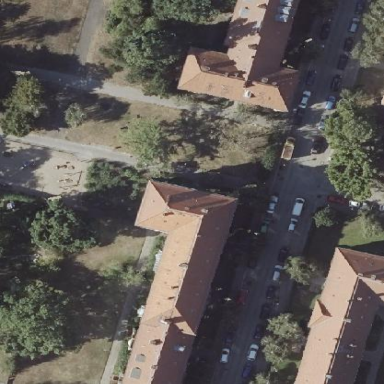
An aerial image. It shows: Hipped roof on residential building.